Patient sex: F
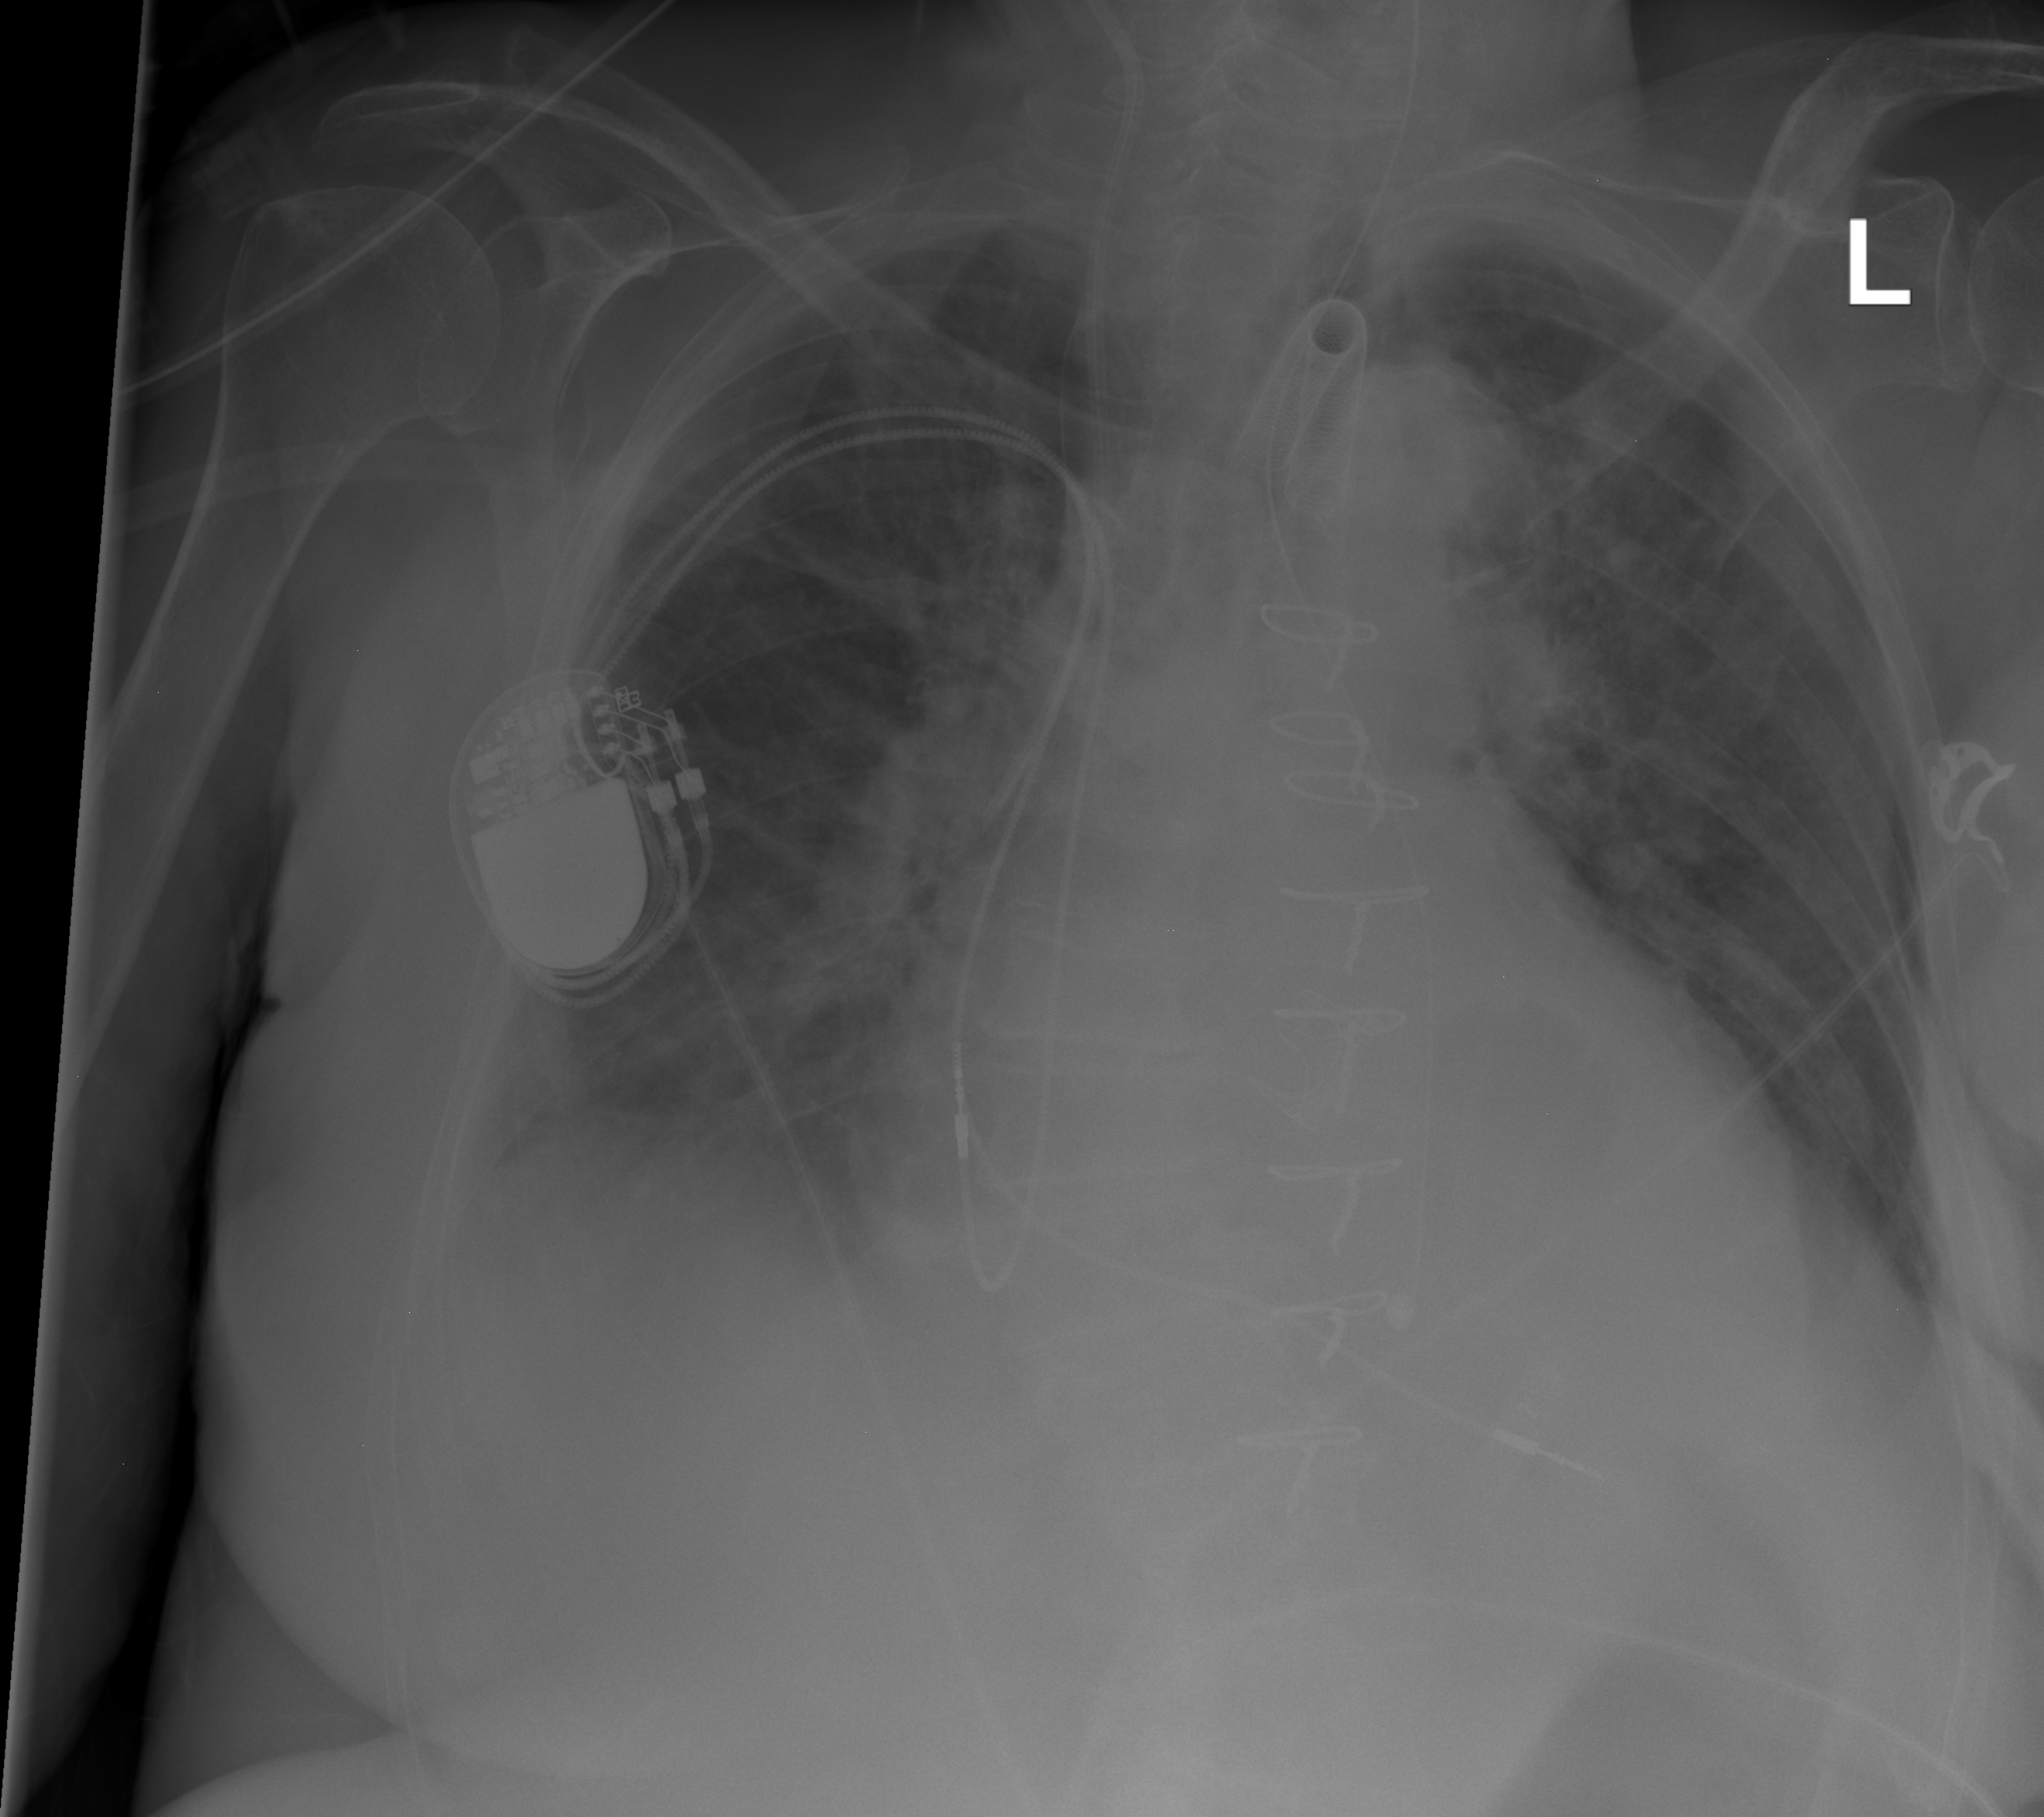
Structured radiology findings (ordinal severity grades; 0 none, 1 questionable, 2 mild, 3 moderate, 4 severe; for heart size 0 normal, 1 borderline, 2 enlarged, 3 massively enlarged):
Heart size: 2
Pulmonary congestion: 2
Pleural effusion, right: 2
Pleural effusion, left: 0
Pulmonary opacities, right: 0
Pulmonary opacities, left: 0
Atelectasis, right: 2
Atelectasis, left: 0